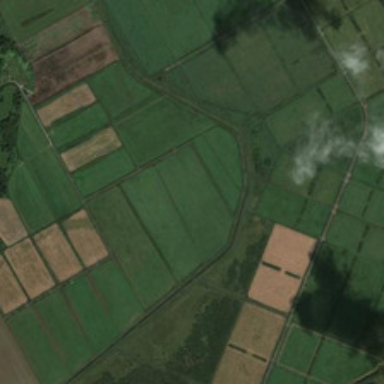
It is a large piece of green farmland .